Field crop: tomato
Growth stage: 2
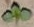
Species: solanum